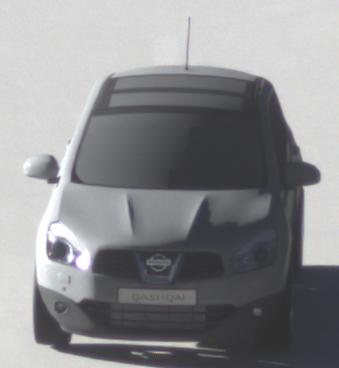
Make: Nissan
Model: Qashqai 1.6
Detailed model: Qashqai (J10)
Model produced from: 2010/03
Model produced until: 2010/08
Doors: 5
Color: gray
Road condition: dry road
Daytime: morning or afternoon
Contrast: high contrast